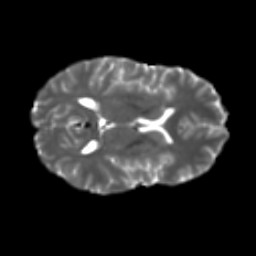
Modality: T2w
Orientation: axial
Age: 38
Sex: female
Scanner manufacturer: ge
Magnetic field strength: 3 T
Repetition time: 7.8 s
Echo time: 0.0614 s